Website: home-depot
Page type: delivery-shipping
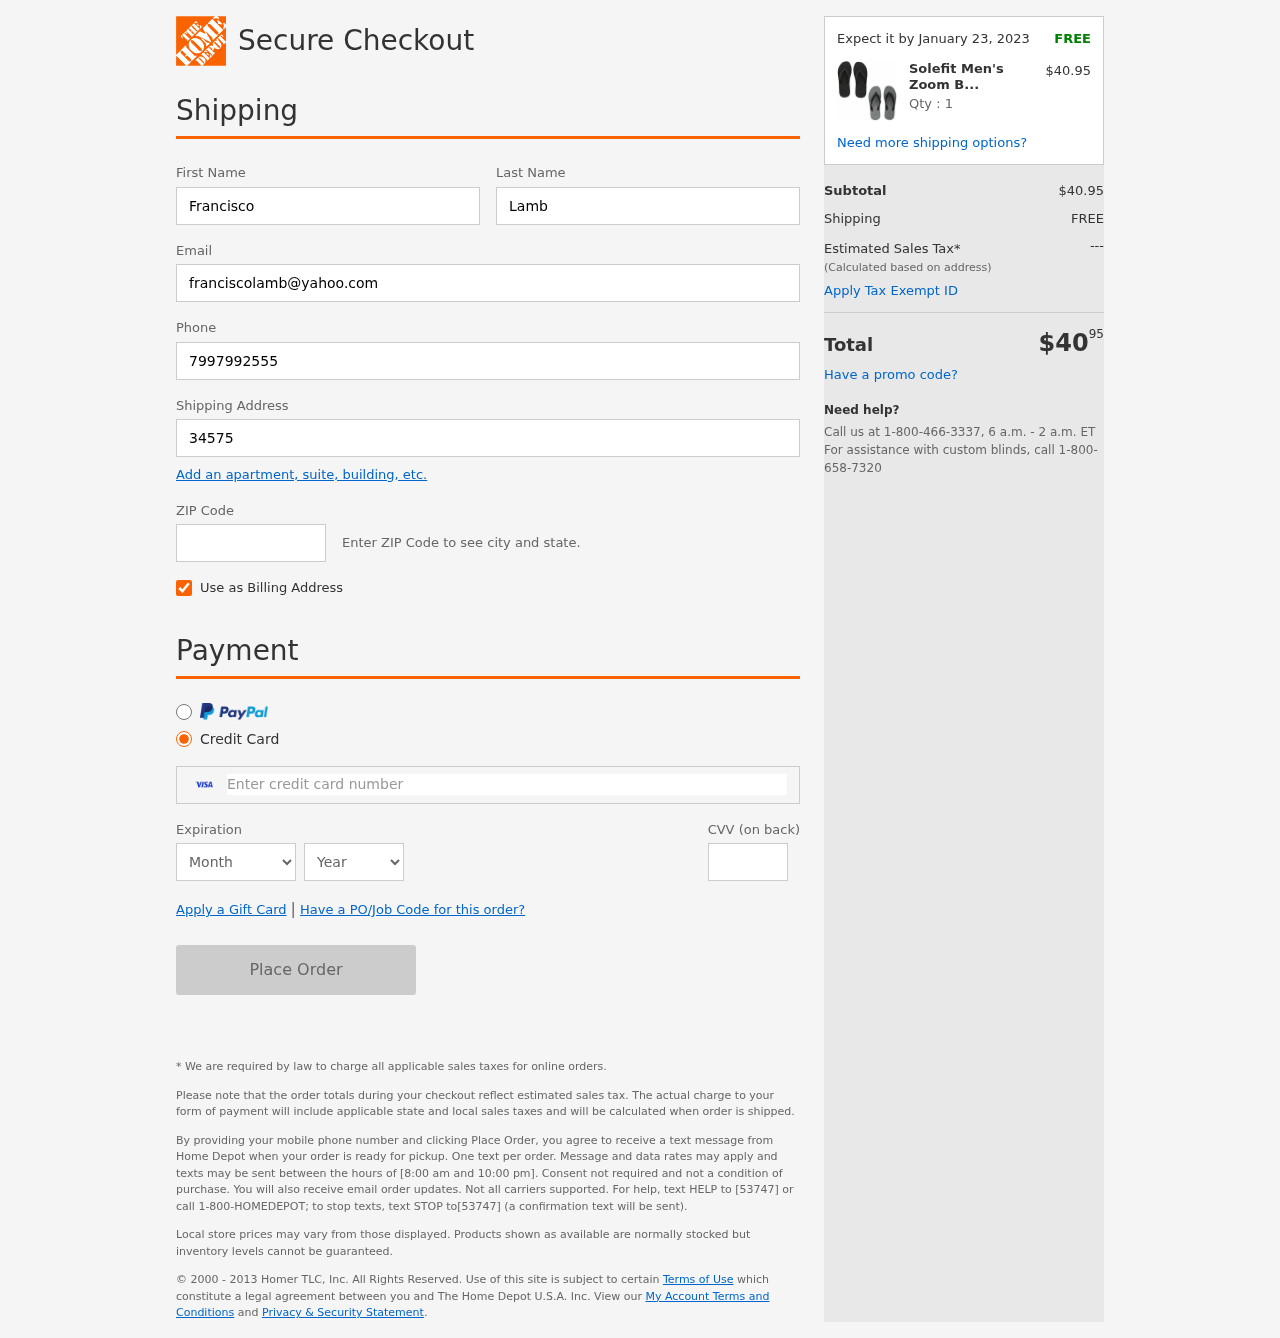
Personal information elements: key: PII_CARD_CVV
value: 331
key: PII_CARD_EXPIRY_MONTH
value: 02
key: PII_CARD_EXPIRY_YEAR
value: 28
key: PII_CARD_NUMBER
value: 4360 2755 4297 4823
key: PII_EMAIL
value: franciscolamb@yahoo.com
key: PII_FIRSTNAME
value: Francisco
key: PII_LASTNAME
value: Lamb
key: PII_PHONE
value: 7997992555
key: PII_POSTCODE
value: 87377
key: PII_STREET
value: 34575 Jennifer Stravenue
Product elements: key: PRODUCT1_NAME
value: Solefit Men's Zoom Black & Olive Flip-Flops Pack of 2-6 UK (40 EU) (SLFT-0101-0106)
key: PRODUCT1_PRICE
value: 40.95
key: PRODUCT1_QUANTITY
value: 1
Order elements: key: ORDER_DELIVERY_DATE
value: Expect it by January 23, 2023
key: ORDER_SUBTOTAL
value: $40.95
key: ORDER_SHIPPING_COST
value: FREE
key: ORDER_TOTAL
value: $4095